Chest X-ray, AP view. Patient: 19 years old, sex M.
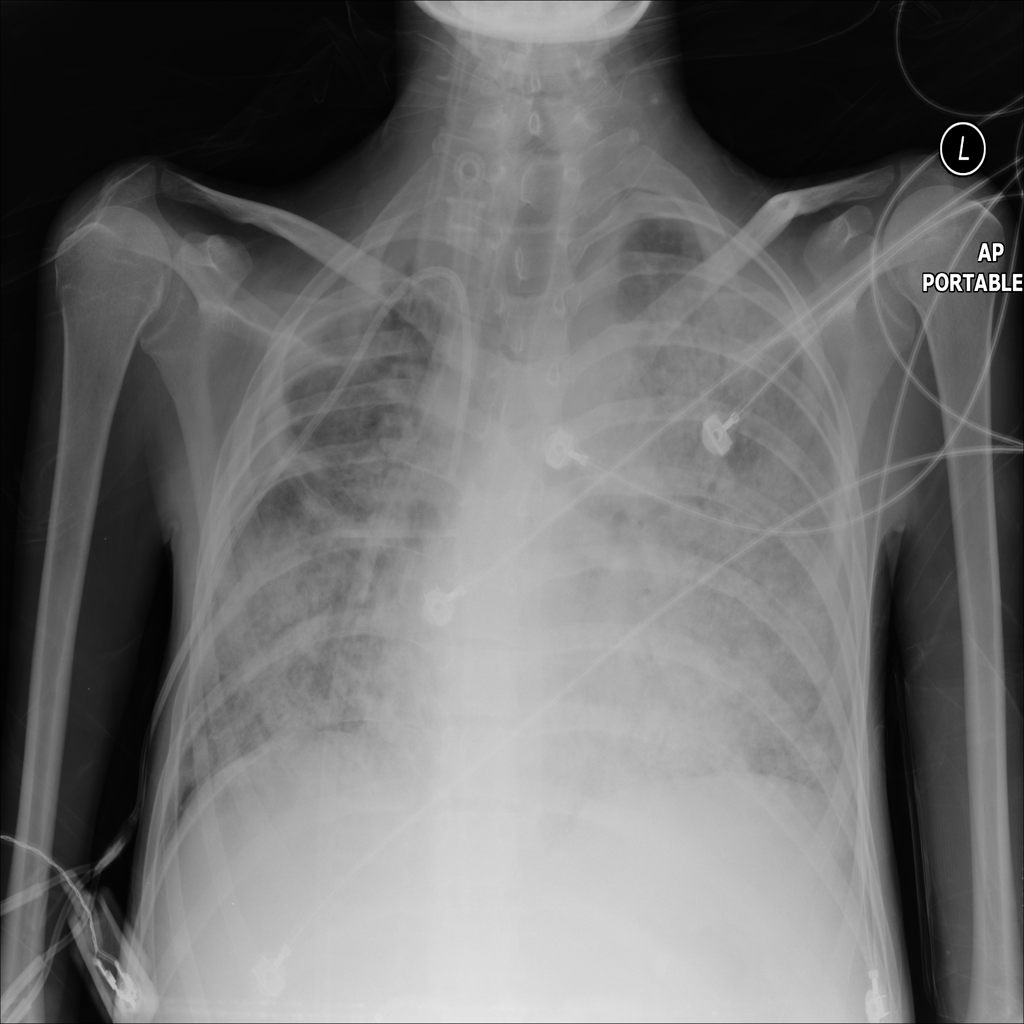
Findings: Edema